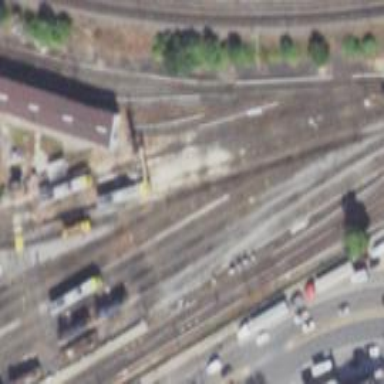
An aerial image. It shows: Railway yard used for servicing trains.